Question: I'm practicing building a test automation framework using Selenium Webdrive in Eclipse with Java, and as part of this I'm debugging through the code I have written so that I have a full understanding (I should note that when I run my tests outside of debug mode they work fine). The issue I have is that I keep encountering 'Source not found' errors in debug mode in respect of a whole load of stuff.
I've attached a screenshot below which shows my debug window in Eclipse, and shows an example of one of the errors.

So, the situation is that I have my TestRunner class from where I am running my tests (see code below)
'''
package dataStructureModel;
import java.util.ArrayList;
import java.util.List;
import org.openqa.selenium.firefox.FirefoxDriver;
public class TestRunner {
public static void main(String[] args) {
FirefoxDriver driver = new FirefoxDriver();
List<iTest> tests = new ArrayList<iTest>();
// adding first test
tests.add((iTest) new DragDefaultTest001());
// adding second test
tests.add((iTest) new ColorCheckTest002());
BREAKPOINT HERE!
for(int i = 0; i < tests.size() ; i++)
{
iTest currentTest = tests.get(i);
currentTest.testSetup(driver);
boolean testResult = currentTest.runTest();
if(testResult)
{
System.out.println(currentTest.testName() + " test passed.");
}
else
{
System.out.println(currentTest.testName() + " test failed.");
}
currentTest.testCleanup();
}
}
}
'''
I've set a breakpoint at the 'for' loop to iterate through my tests (I've not attached the code, given that as mentioned earlier, the tests do run). The Firefox browser loads up and I start stepping through and all looks good. Then I hit one of these 'Source not found' errors', of which there are many. I've attached a screenshot here, which gives an example....<URL>
I know it asks to 'Edit Source Lookup Path', but I'm not sure what I should be referencing? As far as I'm aware I've attached all the selenium jar files, so I'm not sure where I'm going wrong.
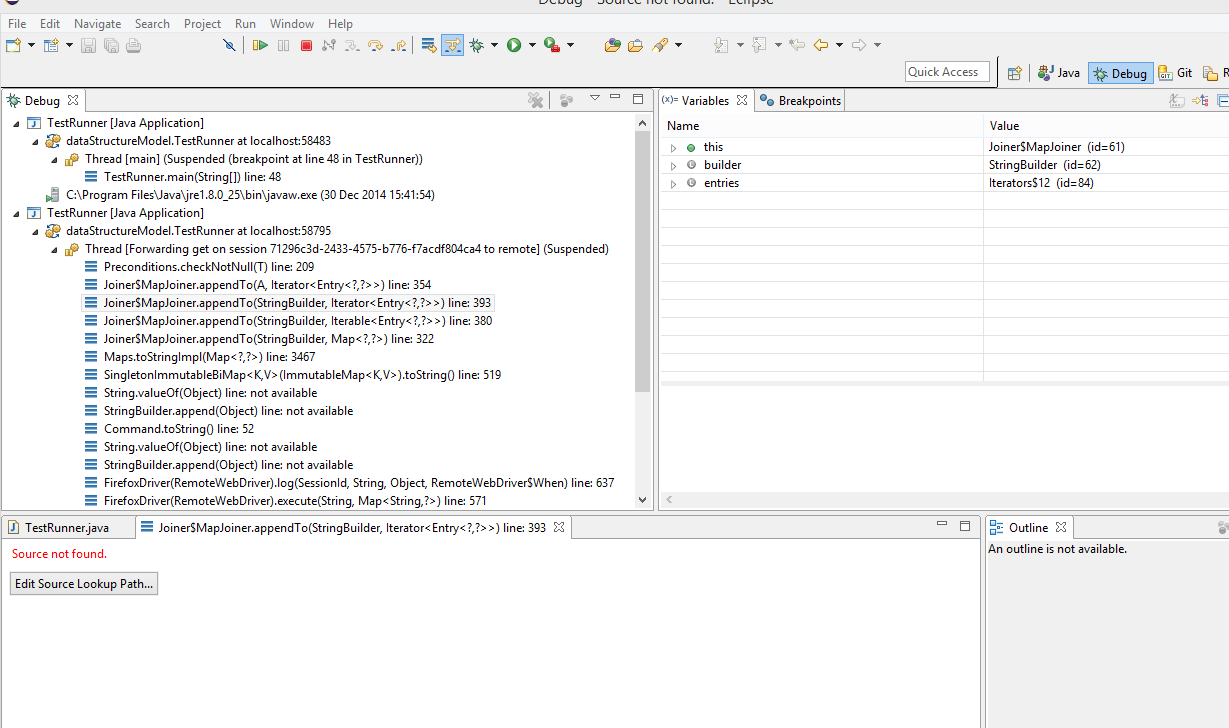
Answer: This needs selenium-jar SOURCE files. In case you do no intend to see internals of Selenium Jars(which is a rare case), then just Step Over(F6) instead of Step Into(F5)
Hope this helps!